Field crop: maize
Growth stage: 1
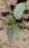
Species: datura